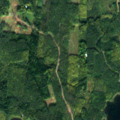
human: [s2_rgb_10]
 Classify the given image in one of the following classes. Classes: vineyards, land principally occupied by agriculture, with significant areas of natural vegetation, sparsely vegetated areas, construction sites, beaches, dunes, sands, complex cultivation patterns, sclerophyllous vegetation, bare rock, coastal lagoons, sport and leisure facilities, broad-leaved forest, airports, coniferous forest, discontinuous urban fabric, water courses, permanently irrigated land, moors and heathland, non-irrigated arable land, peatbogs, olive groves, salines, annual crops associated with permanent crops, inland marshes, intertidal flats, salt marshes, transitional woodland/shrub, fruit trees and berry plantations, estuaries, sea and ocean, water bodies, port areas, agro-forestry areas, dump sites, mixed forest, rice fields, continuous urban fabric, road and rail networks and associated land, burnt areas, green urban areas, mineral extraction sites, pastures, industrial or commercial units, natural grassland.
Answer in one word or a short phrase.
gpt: coniferous forest, mixed forest, water bodies